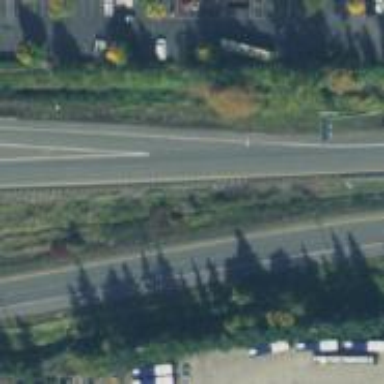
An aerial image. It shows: Motorway junction.